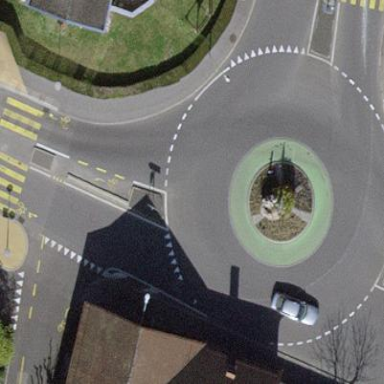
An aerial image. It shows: Secondary road with asphalt surface leading to roundabout.